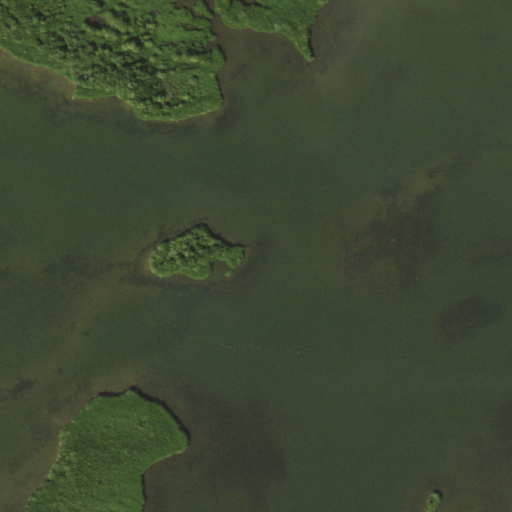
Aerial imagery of island in Florida named Pipe Island containing open water, herbaceous wetlands, and woody wetlands